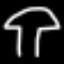
Label: mushroom